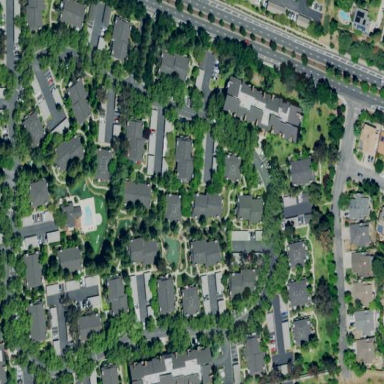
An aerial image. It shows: Residential area with apartments.